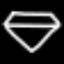
Label: diamond